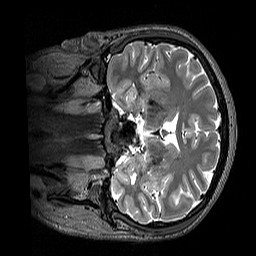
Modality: T2w
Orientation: coronal
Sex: male
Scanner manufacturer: siemens
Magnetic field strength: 3 T
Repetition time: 3.2 s
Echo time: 0.409 s